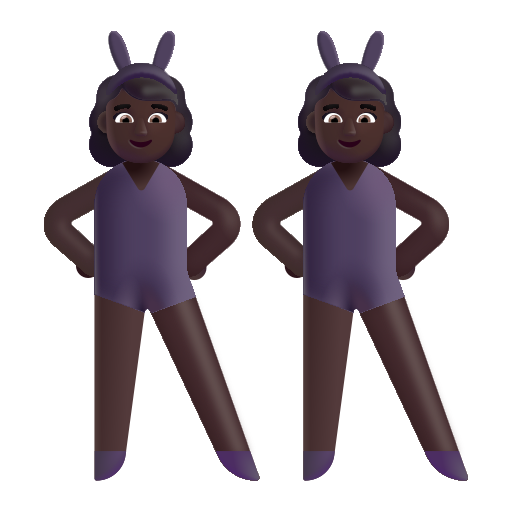
woman with bunny ears color dark